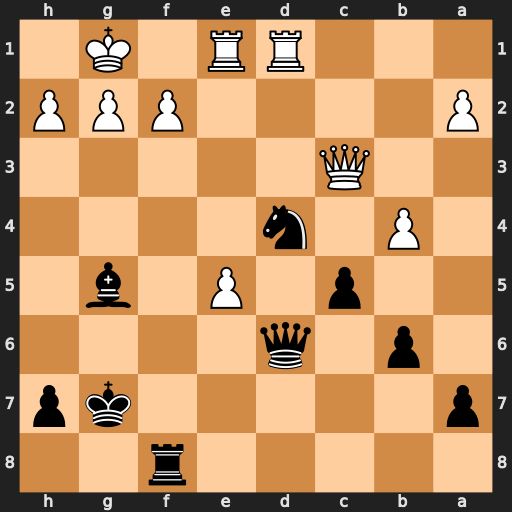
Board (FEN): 5r2/p5kp/1p1q4/2p1P1b1/1P1n4/2Q5/P4PPP/3RR1K1
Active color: b
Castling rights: -
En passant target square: -
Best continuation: Ne2+ Kf1 Qxd1